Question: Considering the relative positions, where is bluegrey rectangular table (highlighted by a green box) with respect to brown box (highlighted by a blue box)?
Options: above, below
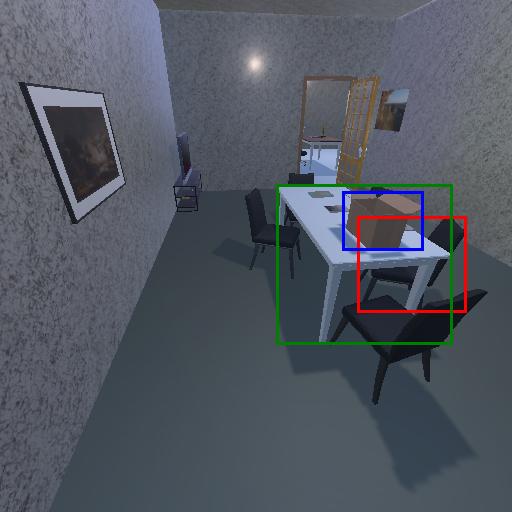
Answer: above